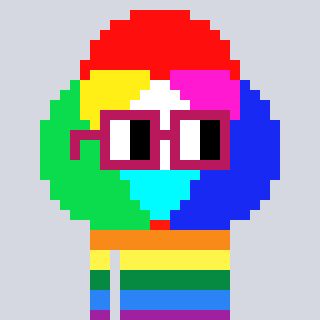
a pixel art character with square dark red glasses, a color circle-shaped head and a blue-colored body on a cool background